Breast ultrasound image
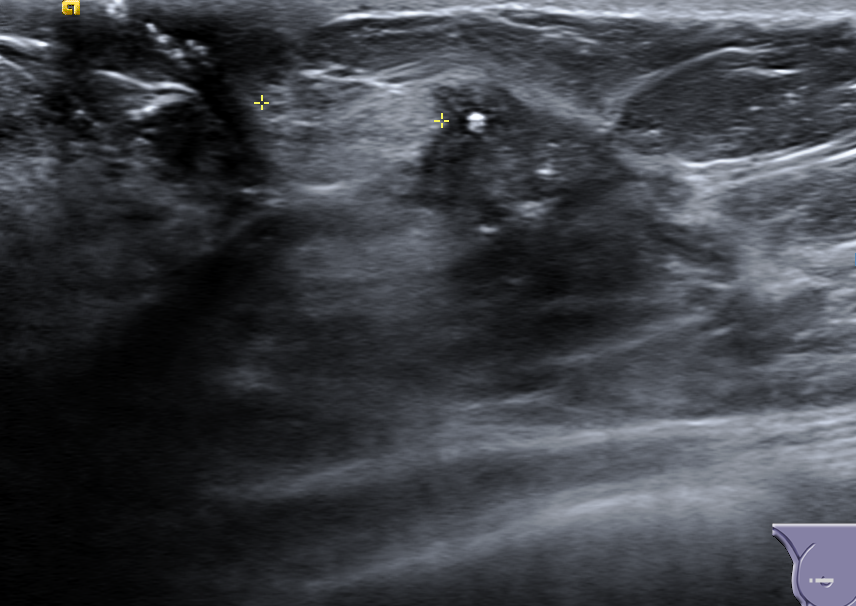
Diagnosis: normal